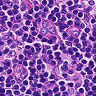
Metastatic tissue present: no